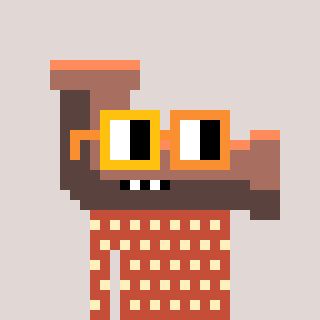
a pixel art character with square yellow and orange glasses, a pipe-shaped head and a rust-colored body on a warm background